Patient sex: F
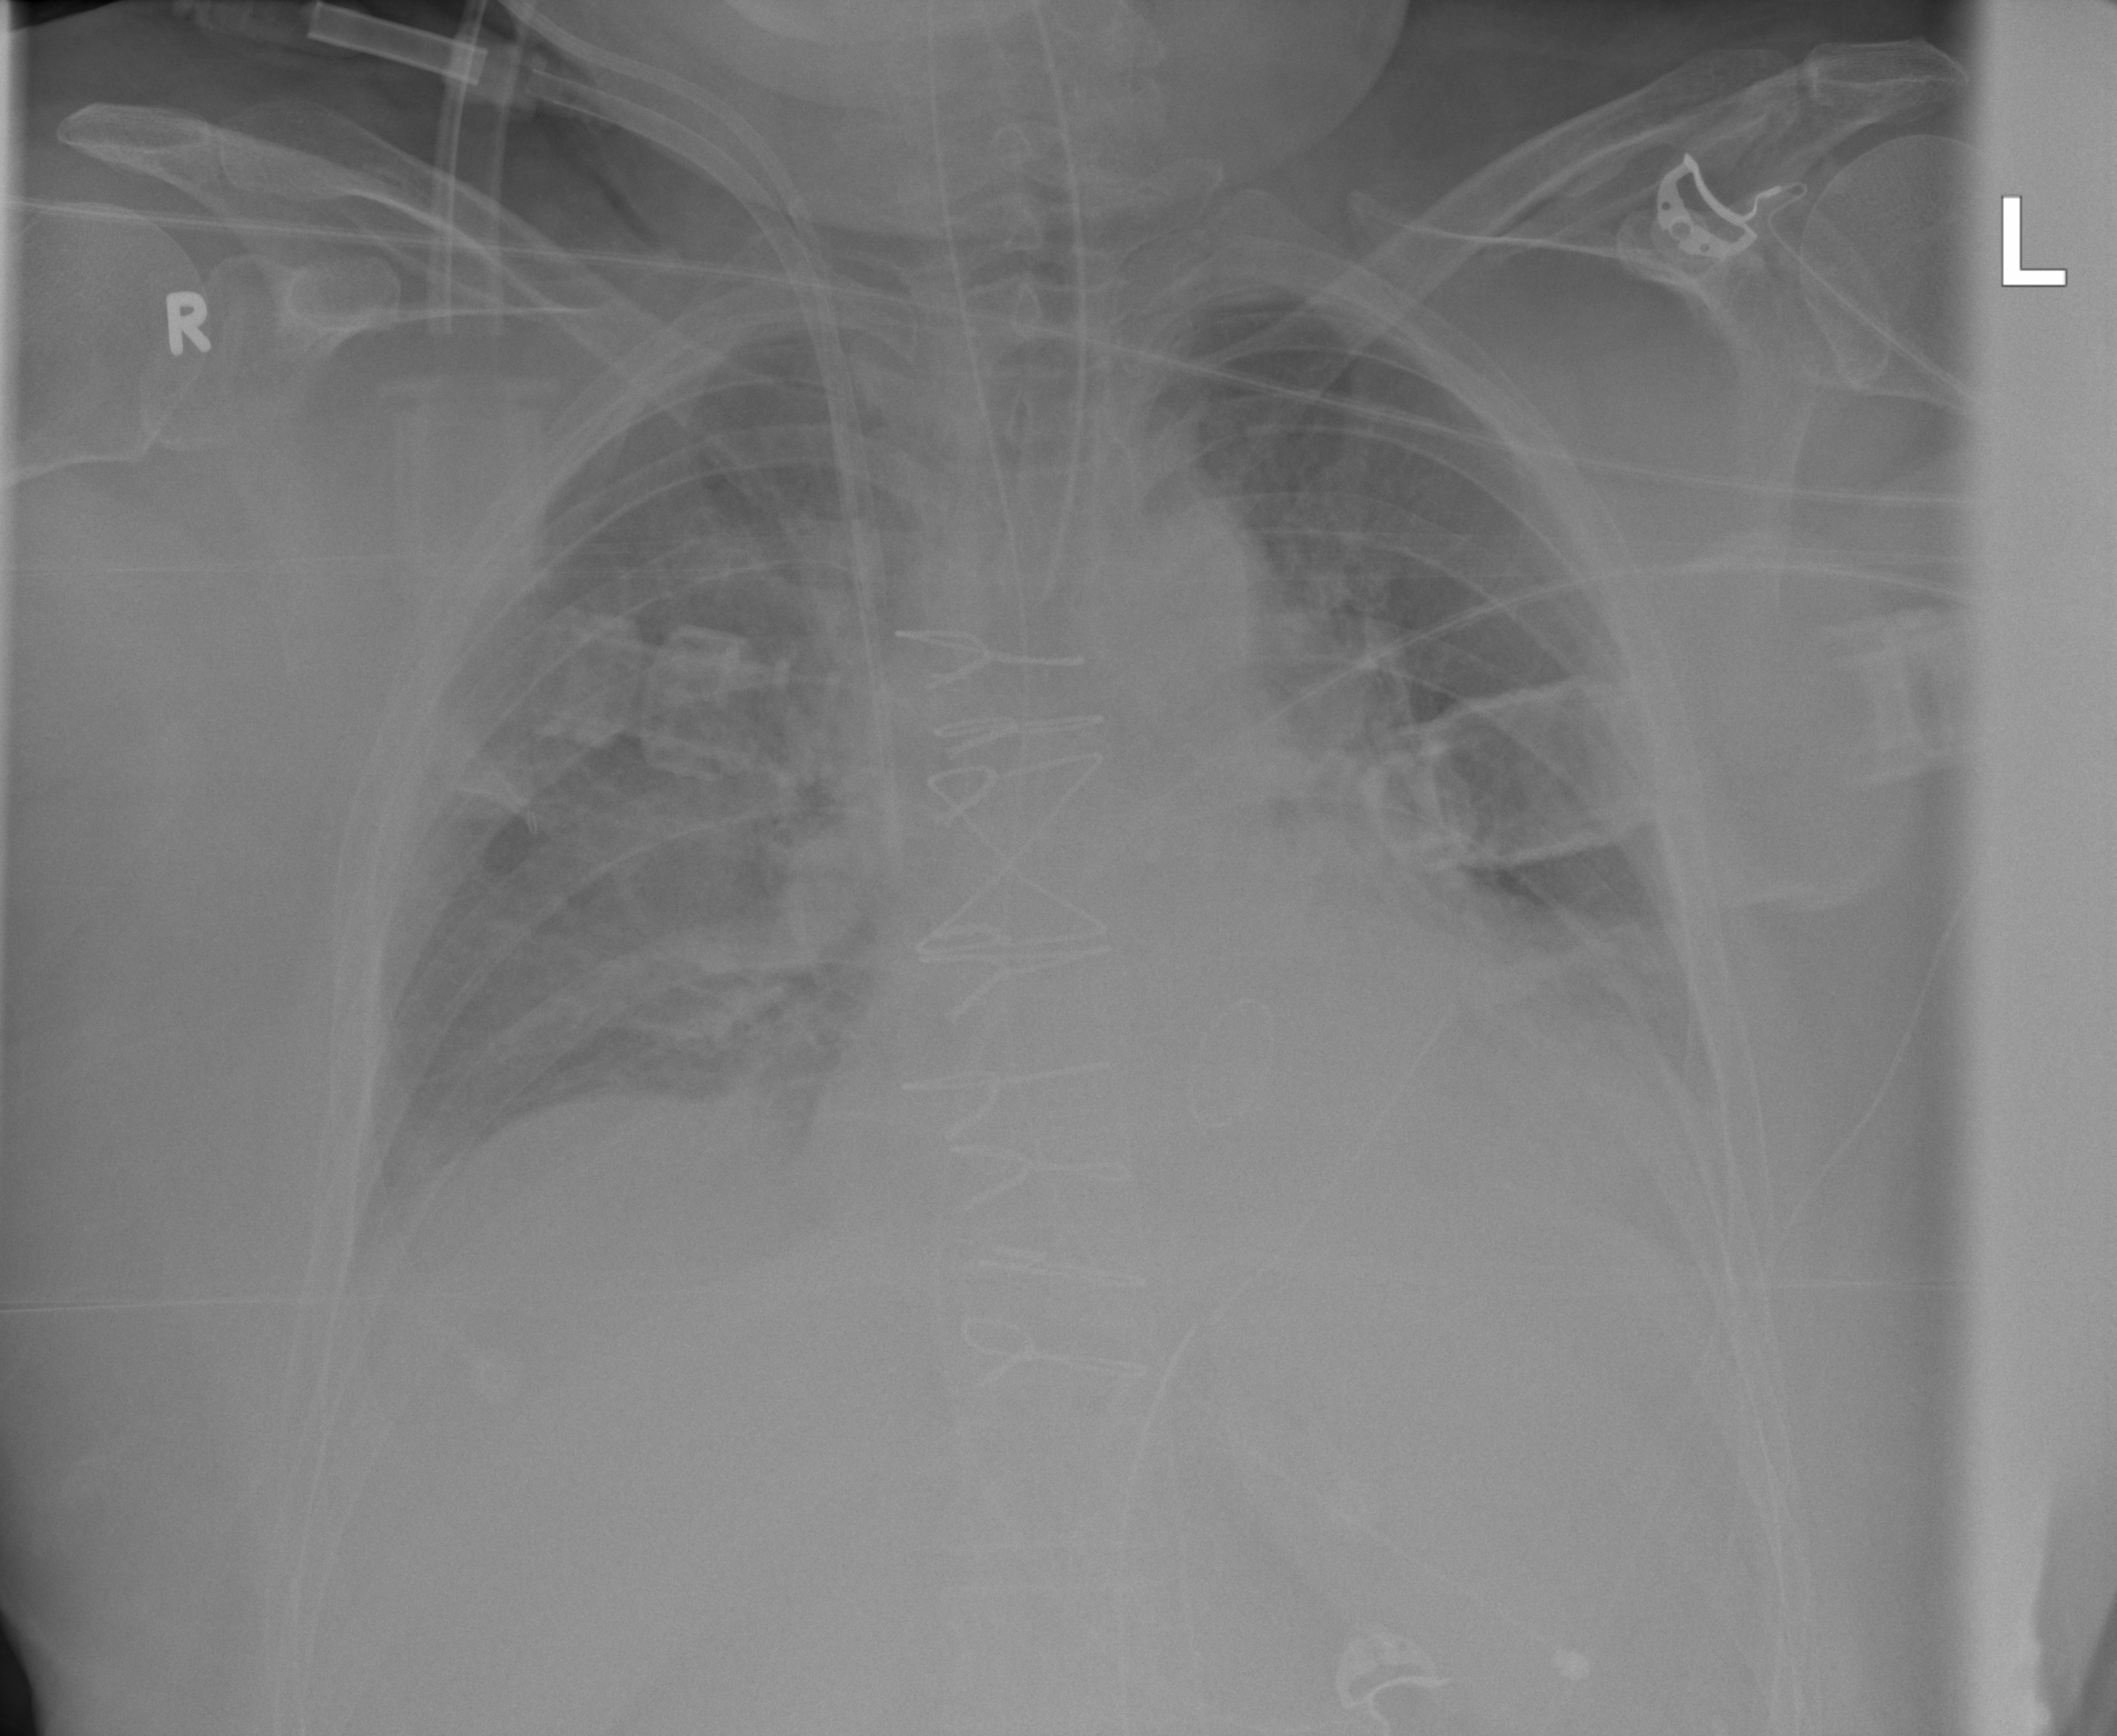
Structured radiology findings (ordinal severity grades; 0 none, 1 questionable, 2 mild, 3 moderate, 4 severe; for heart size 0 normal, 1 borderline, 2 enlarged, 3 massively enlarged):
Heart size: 2
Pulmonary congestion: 2
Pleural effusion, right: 1
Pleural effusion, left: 2
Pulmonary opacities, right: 1
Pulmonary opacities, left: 1
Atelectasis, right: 2
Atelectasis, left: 3